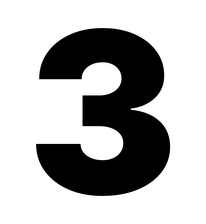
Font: Inter_Black